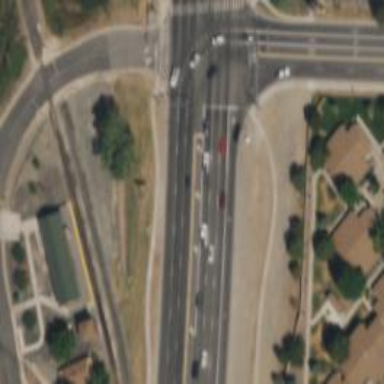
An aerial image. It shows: Primary highway with asphalt surface and separate sidewalk.